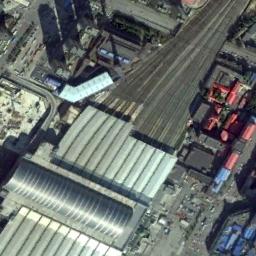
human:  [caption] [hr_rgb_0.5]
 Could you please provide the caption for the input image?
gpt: The railway station owns some railways, A white building and some makeshift houses .

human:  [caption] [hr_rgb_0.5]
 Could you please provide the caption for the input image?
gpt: The railway station is next to some buildings .

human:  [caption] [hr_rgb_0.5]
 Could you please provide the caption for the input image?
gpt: There is a fully equipped railway station in the city .

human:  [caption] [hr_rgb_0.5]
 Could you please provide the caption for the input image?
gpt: There are many buildings of different shapes beside the railway station .

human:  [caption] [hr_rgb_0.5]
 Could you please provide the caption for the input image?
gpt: There are some buildings beside the white railway station .